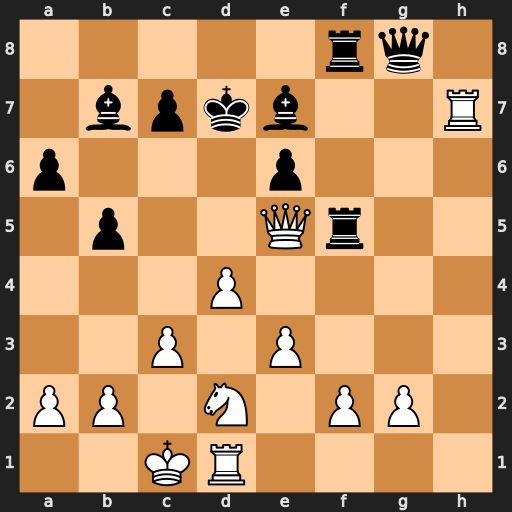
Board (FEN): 5rq1/1bpkb2R/p3p3/1p2Qr2/3P4/2P1P3/PP1N1PP1/2KR4
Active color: w
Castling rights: -
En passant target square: -
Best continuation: Rxe7+ Kxe7 Qxc7+ Kf6 Qxb7